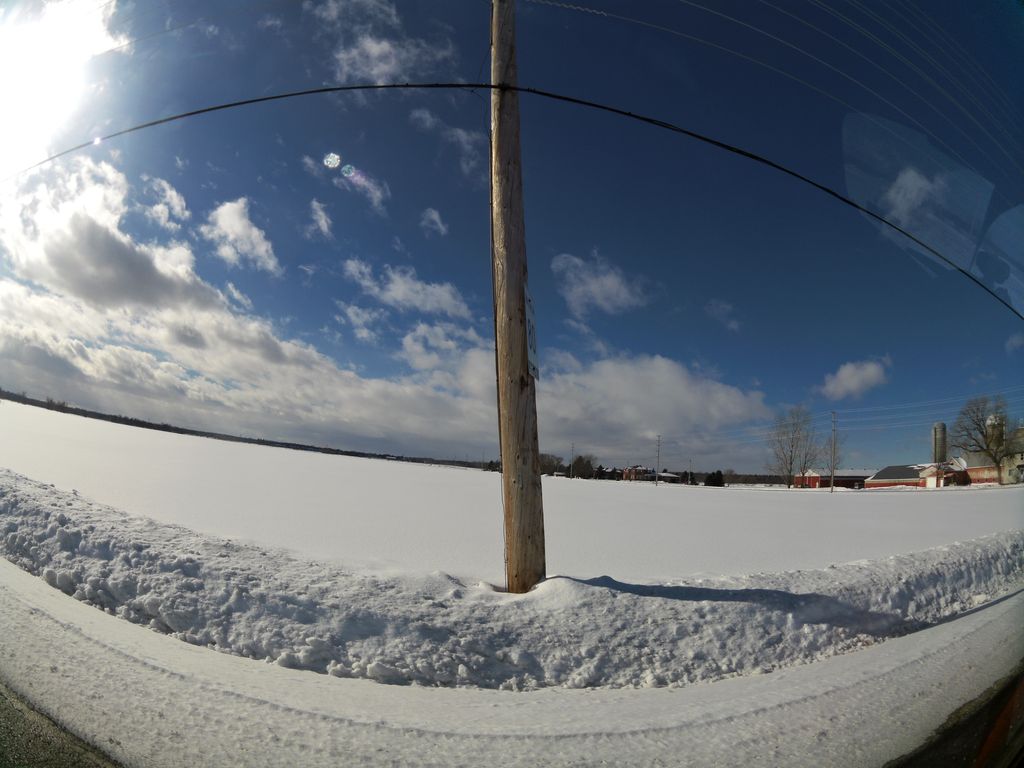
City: ottawa-gatineau